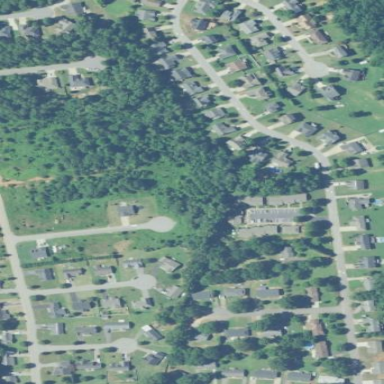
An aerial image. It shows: Residential area within neighborhood.